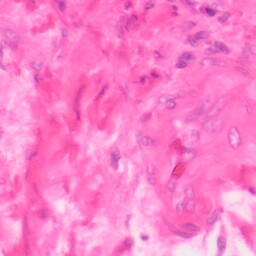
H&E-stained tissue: Colon